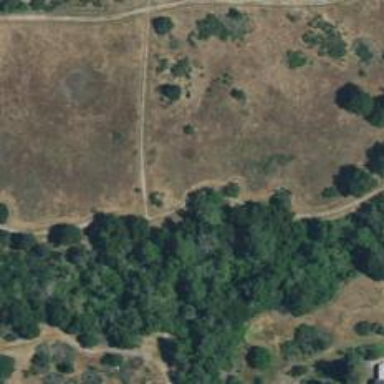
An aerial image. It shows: Path.